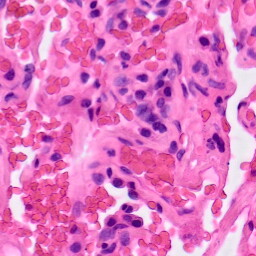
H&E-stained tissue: Lung